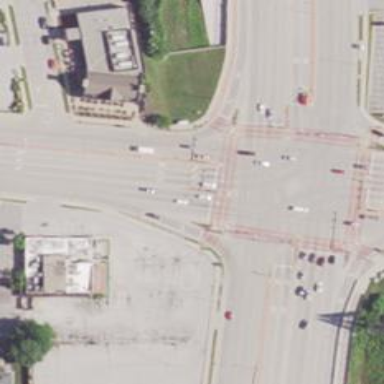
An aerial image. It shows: Footway that serves as traffic island.